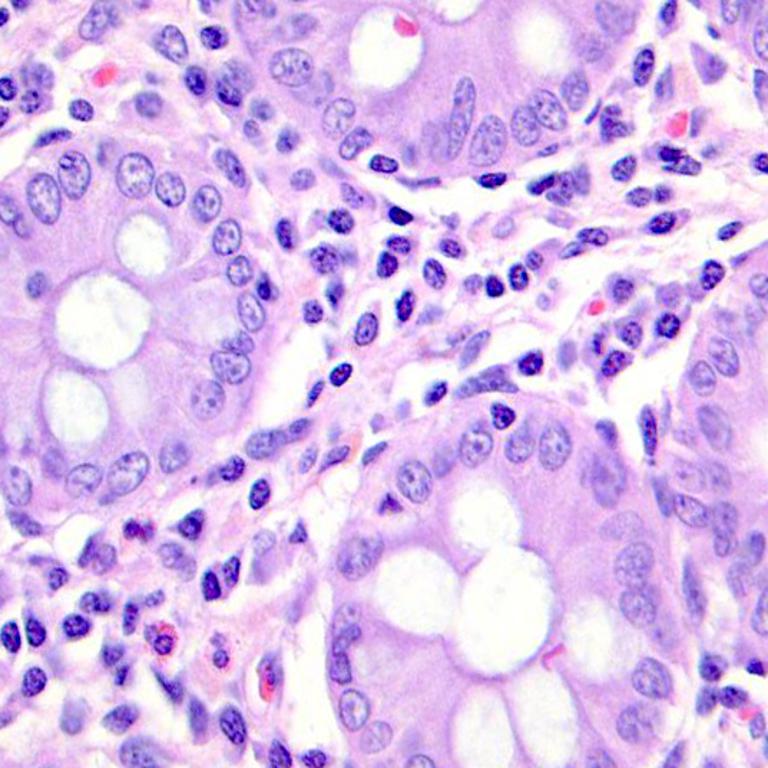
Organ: colon
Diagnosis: benign